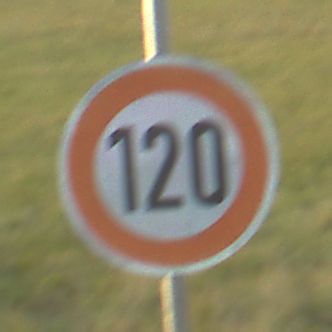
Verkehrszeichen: Geschwindigkeit120
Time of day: SunriseSunset
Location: Outdoor (Nature)
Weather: PartlyCloudy
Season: NotSpecified
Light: Natural